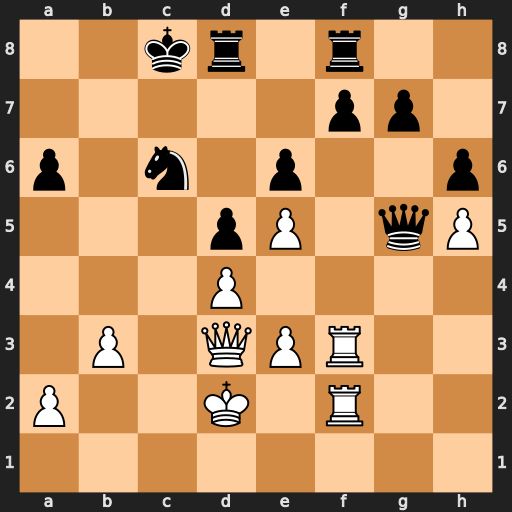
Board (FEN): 2kr1r2/5pp1/p1n1p2p/3pP1qP/3P4/1P1QPR2/P2K1R2/8
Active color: w
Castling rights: -
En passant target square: -
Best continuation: Qxa6+ Kc7 Rxf7+ Rxf7 Rxf7+ Rd7 Rxd7+ Kxd7 Qb7+